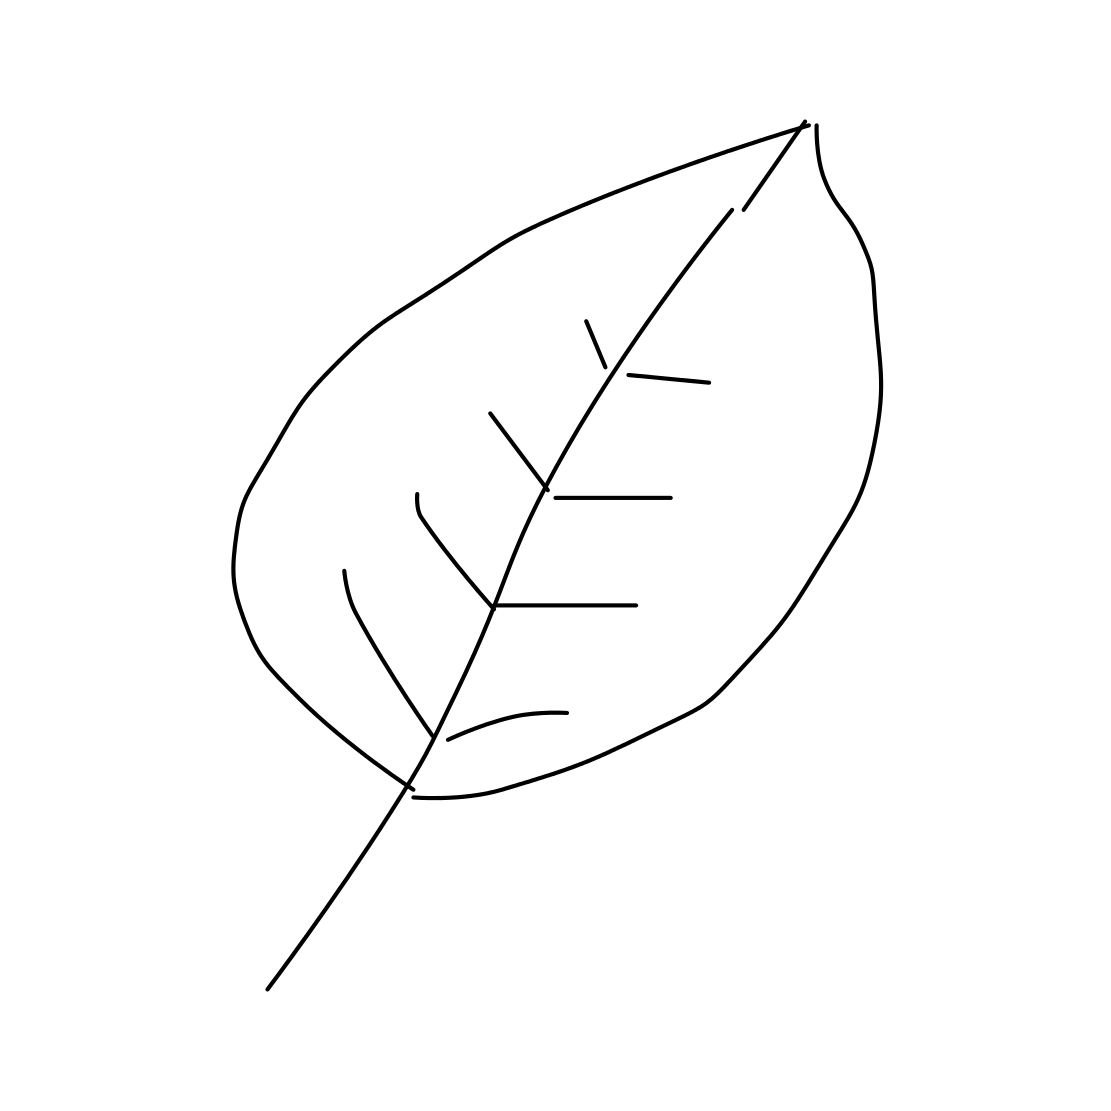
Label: leaf